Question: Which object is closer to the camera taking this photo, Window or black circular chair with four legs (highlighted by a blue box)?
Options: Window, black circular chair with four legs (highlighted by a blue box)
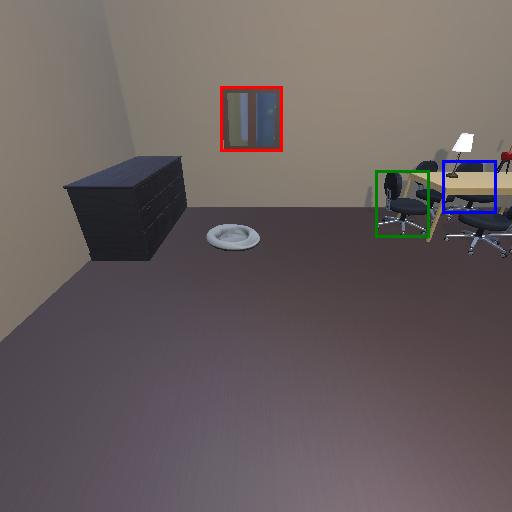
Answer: Window